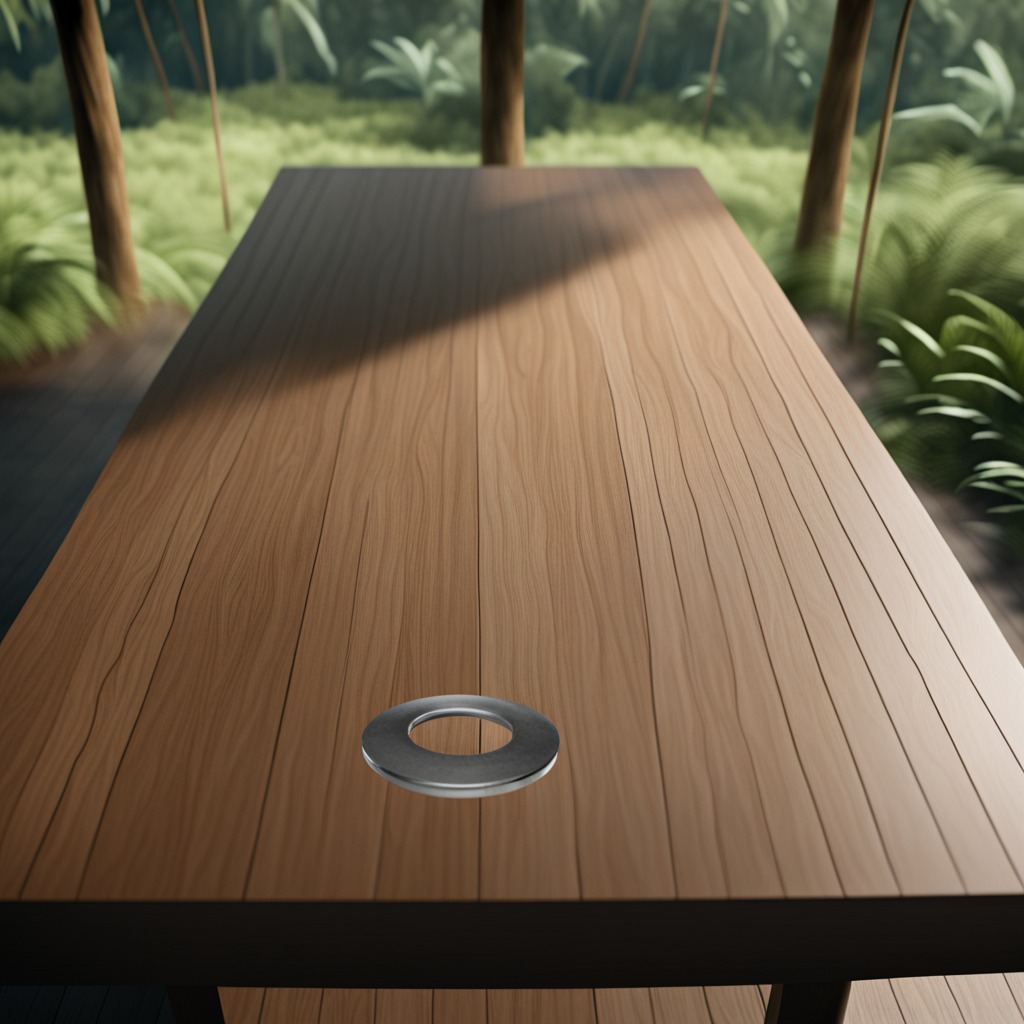
A flat metal washer is lying on the wooden table inside a jungle field workshop tent humid ambient light worn but